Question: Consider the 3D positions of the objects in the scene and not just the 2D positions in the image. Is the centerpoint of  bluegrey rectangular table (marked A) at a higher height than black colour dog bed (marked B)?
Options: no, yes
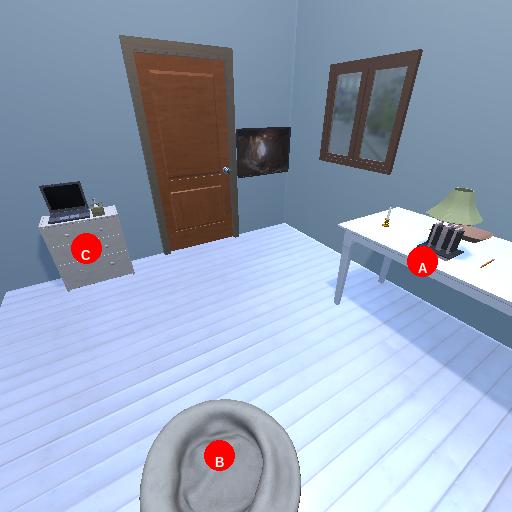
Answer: no